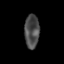
Tissue: lung
Cell type: Epithelial cells
Senescence score: 0.1415
Nuclear area (px): 488
Mean DAPI intensity: 75.449